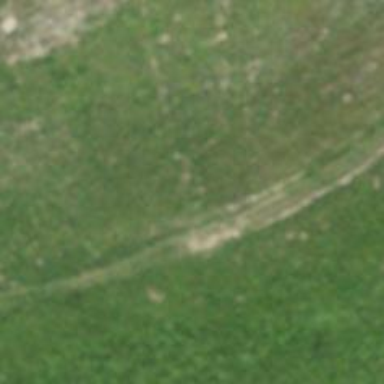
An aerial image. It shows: Track with very rough surface.